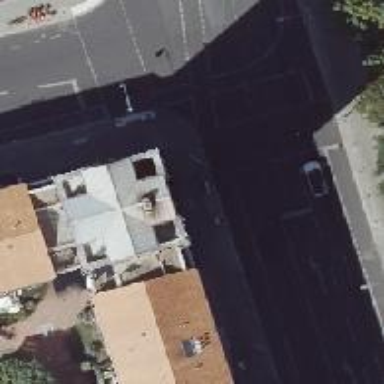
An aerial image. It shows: Sidewalk along the footway.